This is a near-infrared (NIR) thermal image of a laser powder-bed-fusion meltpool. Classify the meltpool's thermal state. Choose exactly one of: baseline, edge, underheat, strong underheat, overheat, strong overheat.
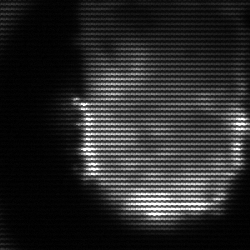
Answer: baseline